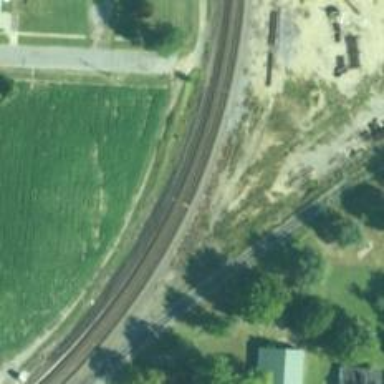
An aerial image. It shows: Railway siding for service.